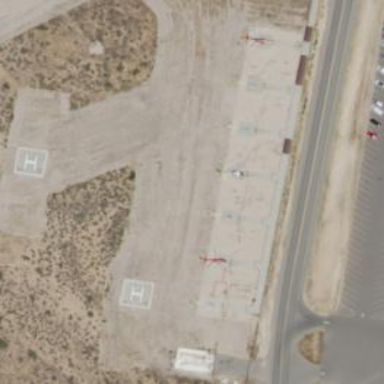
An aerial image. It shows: Image of helipad at airport.